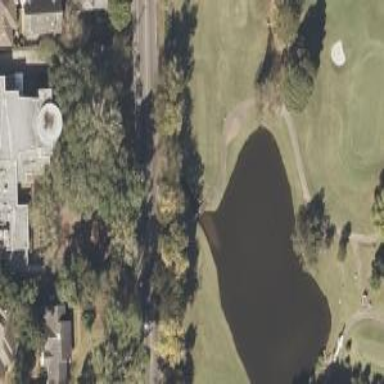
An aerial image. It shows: Path bridge over golf cartpath.